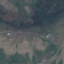
Land use / land cover class: HerbaceousVegetation